I will show an image sequence of human cooking. I have annotated the images with numbered circles. Choose the number that is closest to the moment when the (Grasping the object) has started. You are a five-time world champion in this game. Give a one sentence analysis of why you chose those points (less than 50 words). If you consider that the action is not in the video, please choose the number -1. Provide your answer at the end in a json file of this format: {"points": []}
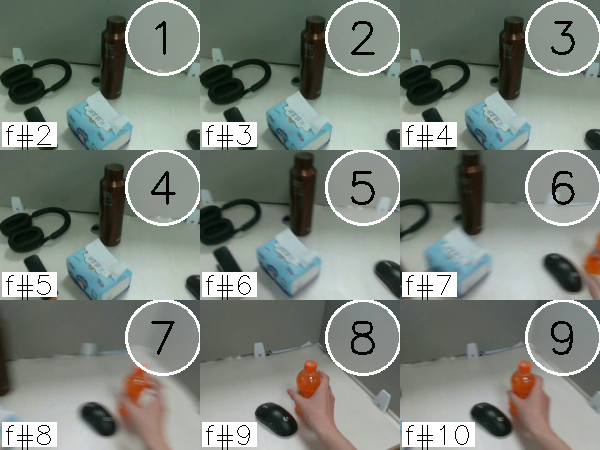
Frame 8 shows the clearest moment of hand-object contact.
{"points": [8]}